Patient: sex M, age 67
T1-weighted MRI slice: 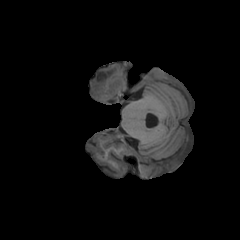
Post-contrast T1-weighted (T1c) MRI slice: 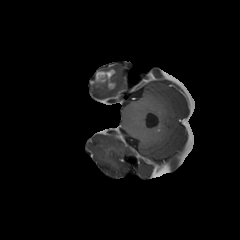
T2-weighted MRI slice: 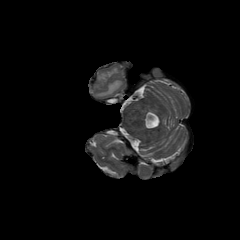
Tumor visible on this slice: yes
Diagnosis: Glioblastoma, IDH-wildtype
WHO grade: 4